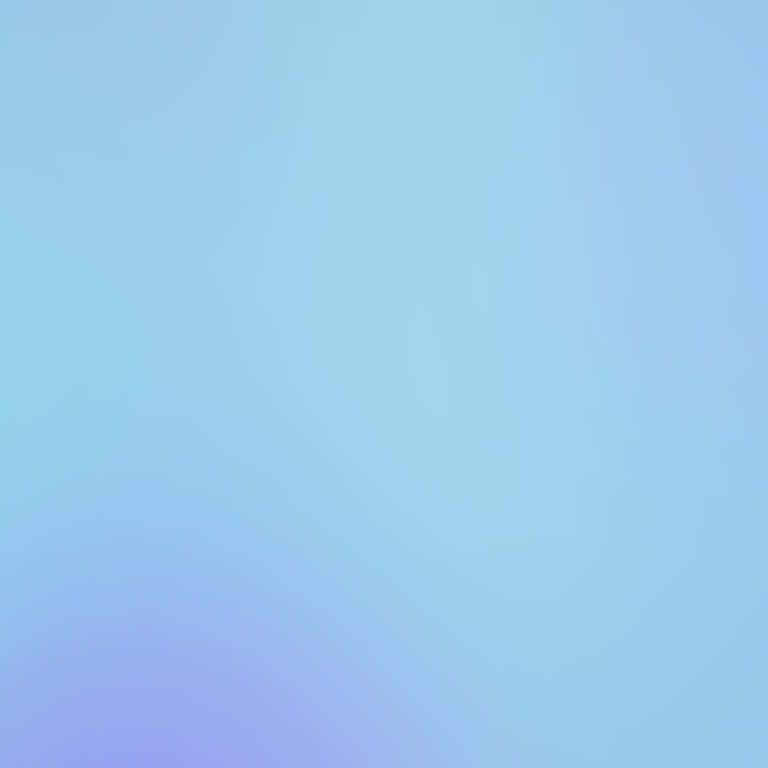
Abstract light effect, smooth gradient from soft blue to gentle lavender, serene atmosphere, diffuse light, no room, no furniture, no objects.